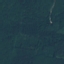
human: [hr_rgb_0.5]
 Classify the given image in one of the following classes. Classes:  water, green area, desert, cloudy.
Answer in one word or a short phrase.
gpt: green area